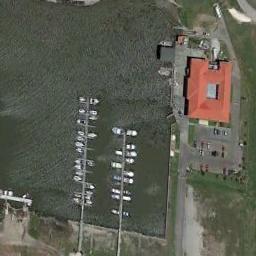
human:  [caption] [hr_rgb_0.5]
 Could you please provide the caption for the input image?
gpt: The harbor has lots of neatly docked boats and a parking lot and an orange building are next to the harbor .

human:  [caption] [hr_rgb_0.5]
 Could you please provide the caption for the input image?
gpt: There are some ships moored in the harbor next to the buildings, Parking lots and lawns, And there are many empty spaces left .

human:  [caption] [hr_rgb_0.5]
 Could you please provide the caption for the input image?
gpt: A red building is beside the harbor .

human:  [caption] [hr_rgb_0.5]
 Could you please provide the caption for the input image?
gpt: There are containers on the harbor shore .

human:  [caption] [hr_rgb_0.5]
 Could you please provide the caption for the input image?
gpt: There are some ships and an orange building at the harbor .